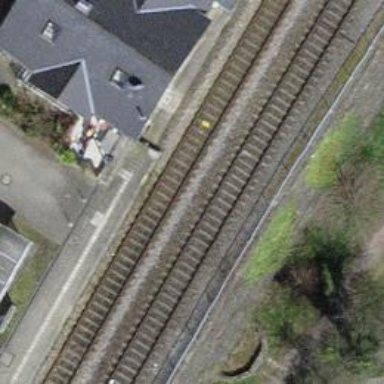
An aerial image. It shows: Halt along the railway with two tracks.